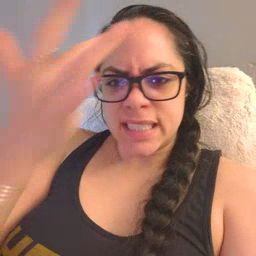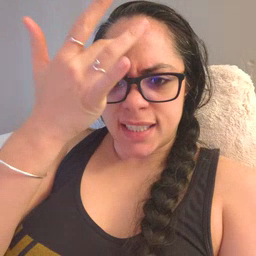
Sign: sick